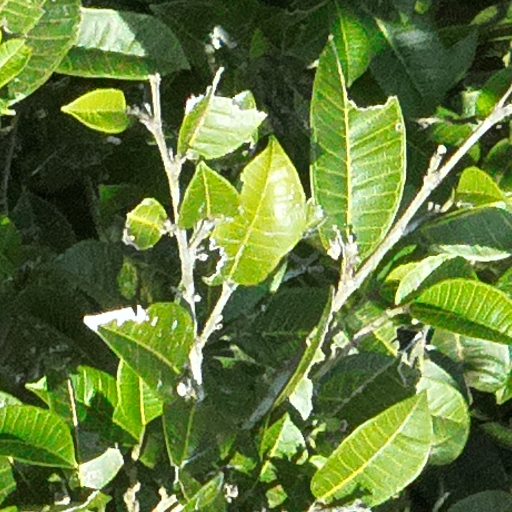
Species: Brosimum alicastrum
GBIF accepted scientific name: Brosimum alicastrum
Crown area (m\u00b2): 112.15